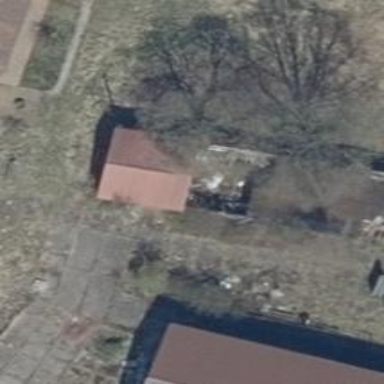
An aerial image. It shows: Simple house.